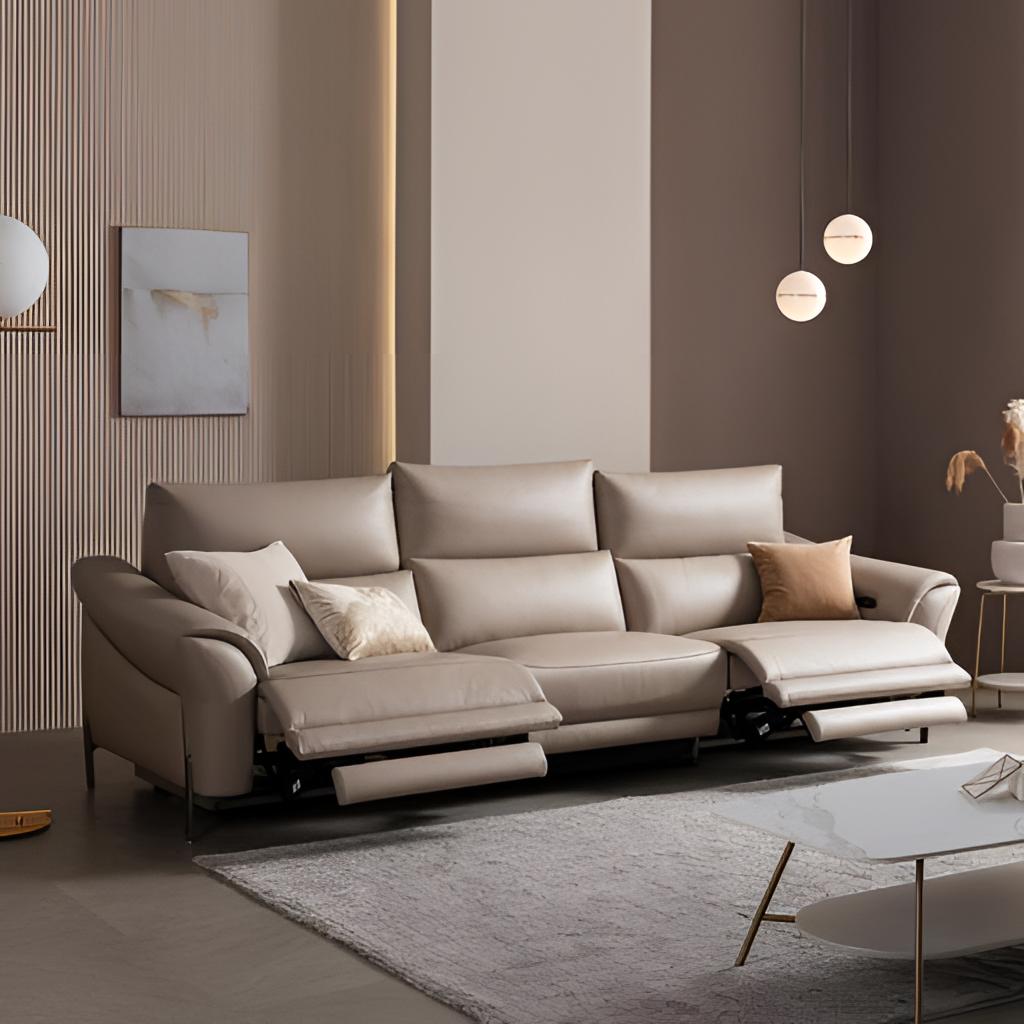
living room, beige leather sofa, contemporary, beige wood wallpaper, with vertical striped pattern, tile flooring, with smooth pattern